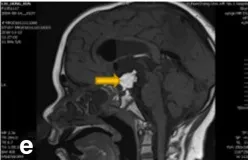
The pre- and post - operative MR images. Coronal T2-weighted MR image. And sagittal T1-weighted MR with contrast image.
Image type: radiology (mri)